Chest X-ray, PA view. Patient: 58 years old, sex F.
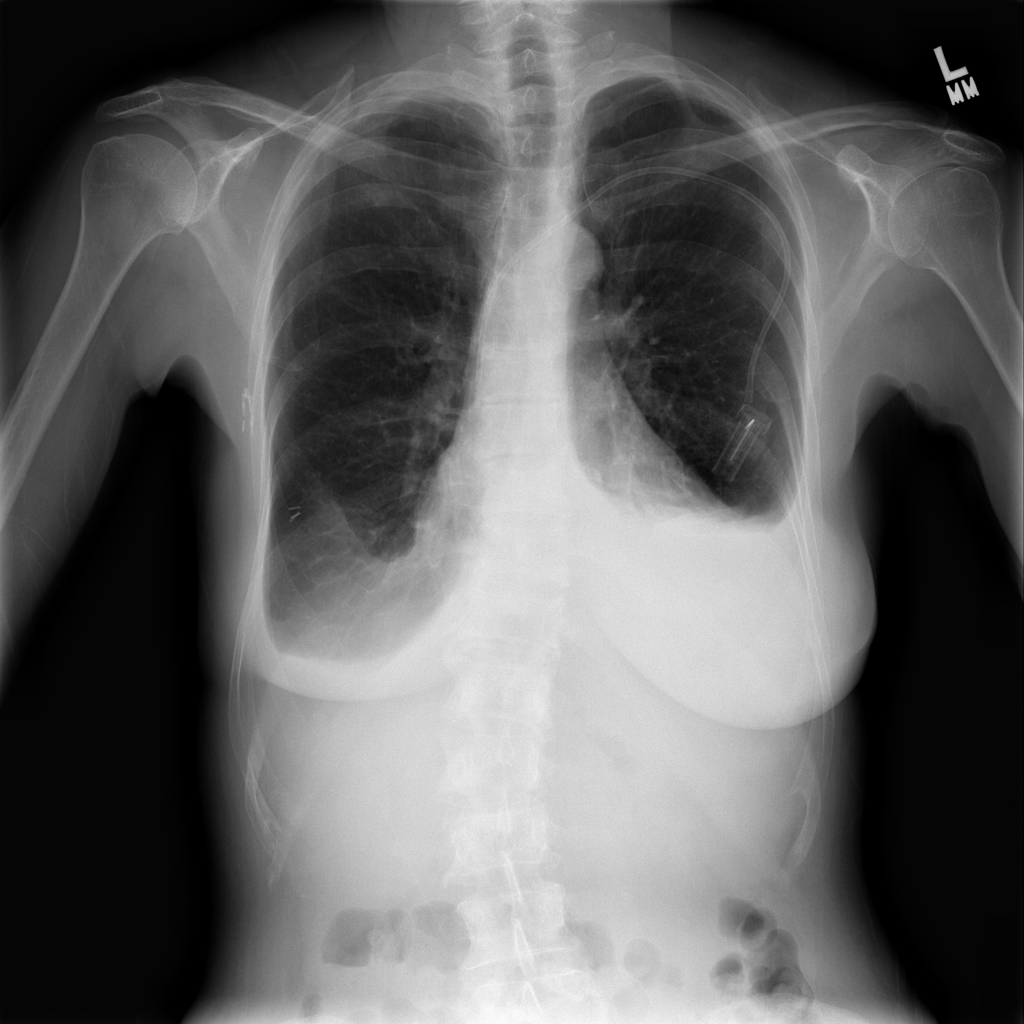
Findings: Effusion